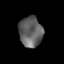
Tissue: skin
Cell type: Epithelial cells
Senescence score: 0.1658
Nuclear area (px): 702
Mean DAPI intensity: 96.736